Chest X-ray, AP view. Patient: 44 years old, sex F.
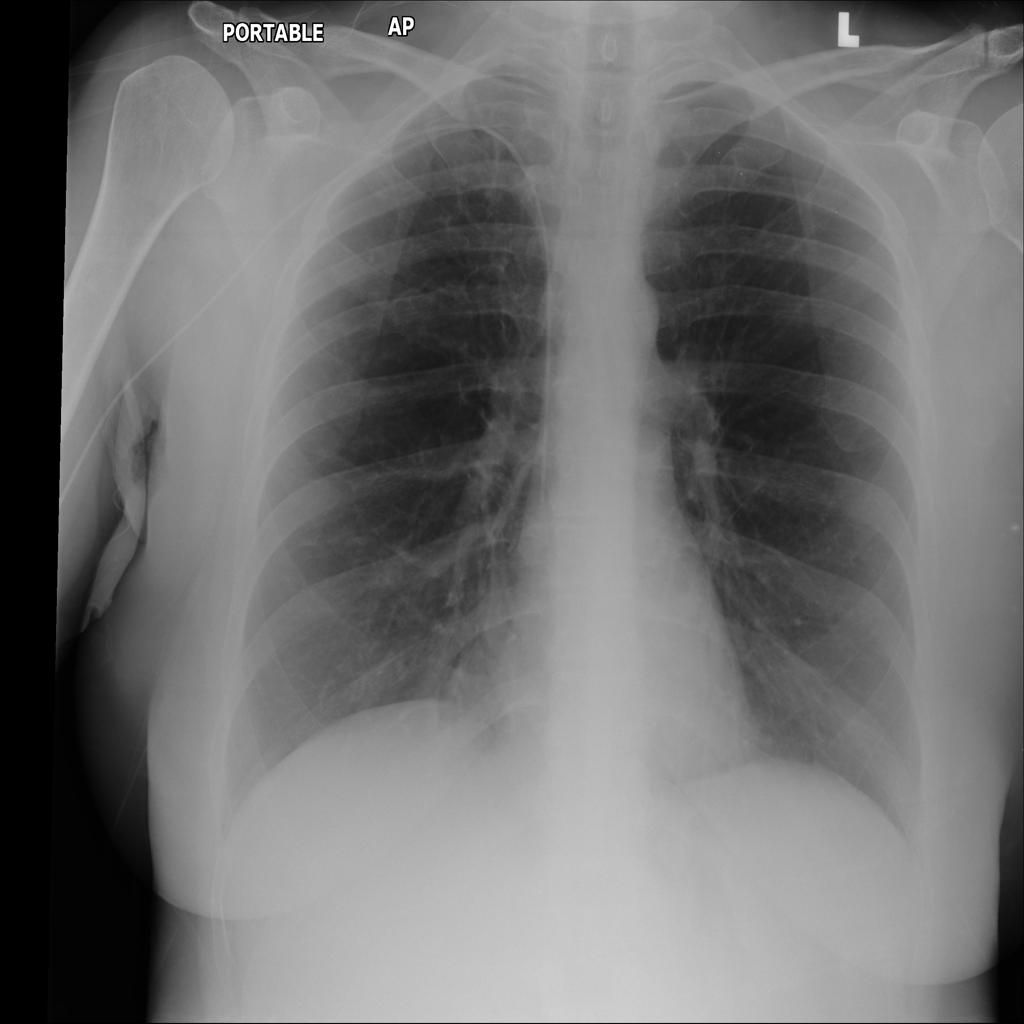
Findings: No Finding